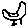
Label: bird